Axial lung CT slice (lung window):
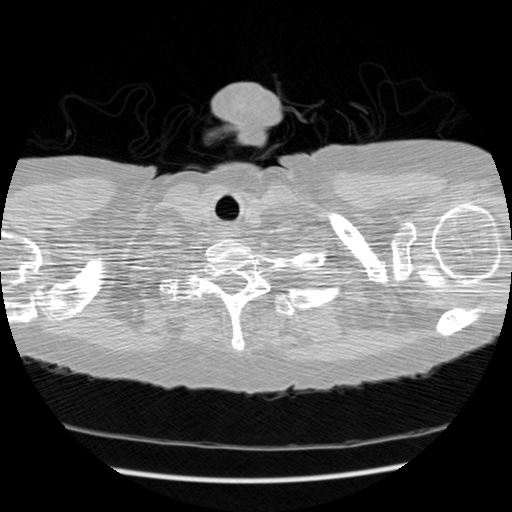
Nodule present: no